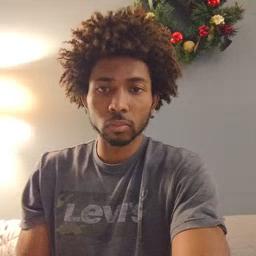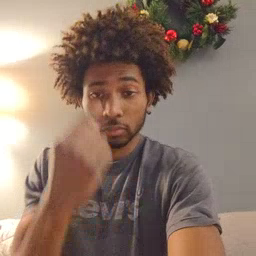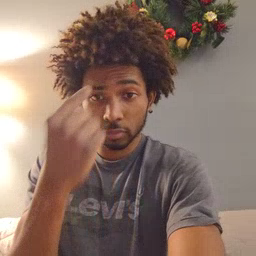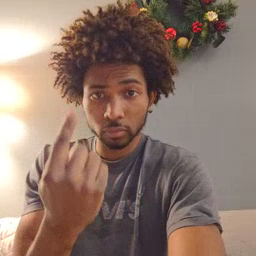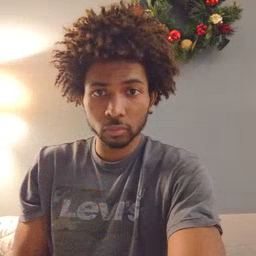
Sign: penny